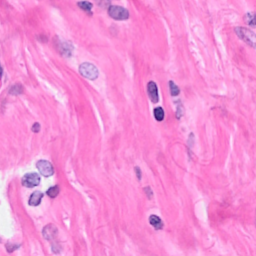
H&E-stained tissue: Breast